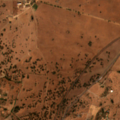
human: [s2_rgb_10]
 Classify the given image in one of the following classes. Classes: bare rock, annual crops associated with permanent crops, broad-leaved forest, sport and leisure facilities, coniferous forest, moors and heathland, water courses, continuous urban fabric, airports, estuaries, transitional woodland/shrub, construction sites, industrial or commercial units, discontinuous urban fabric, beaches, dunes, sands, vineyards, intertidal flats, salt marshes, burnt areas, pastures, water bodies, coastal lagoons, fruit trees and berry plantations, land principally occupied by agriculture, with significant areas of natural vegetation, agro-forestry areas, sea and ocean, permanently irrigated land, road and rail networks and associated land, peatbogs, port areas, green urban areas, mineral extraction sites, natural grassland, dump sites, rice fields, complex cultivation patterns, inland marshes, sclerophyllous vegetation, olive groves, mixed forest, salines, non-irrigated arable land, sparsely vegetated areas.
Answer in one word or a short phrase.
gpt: pastures, annual crops associated with permanent crops, complex cultivation patterns, agro-forestry areas